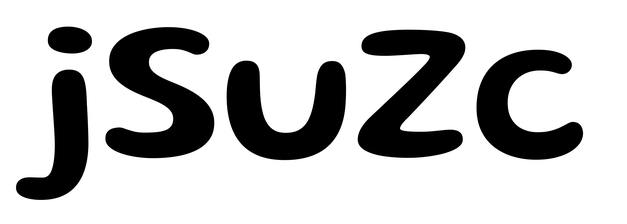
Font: Gluten_Medium